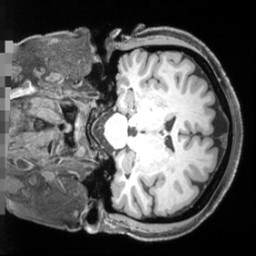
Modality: T1w
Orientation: coronal
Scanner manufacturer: siemens
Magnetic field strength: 3 T
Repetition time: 2.55 s